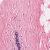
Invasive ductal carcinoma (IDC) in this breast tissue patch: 0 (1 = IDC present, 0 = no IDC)